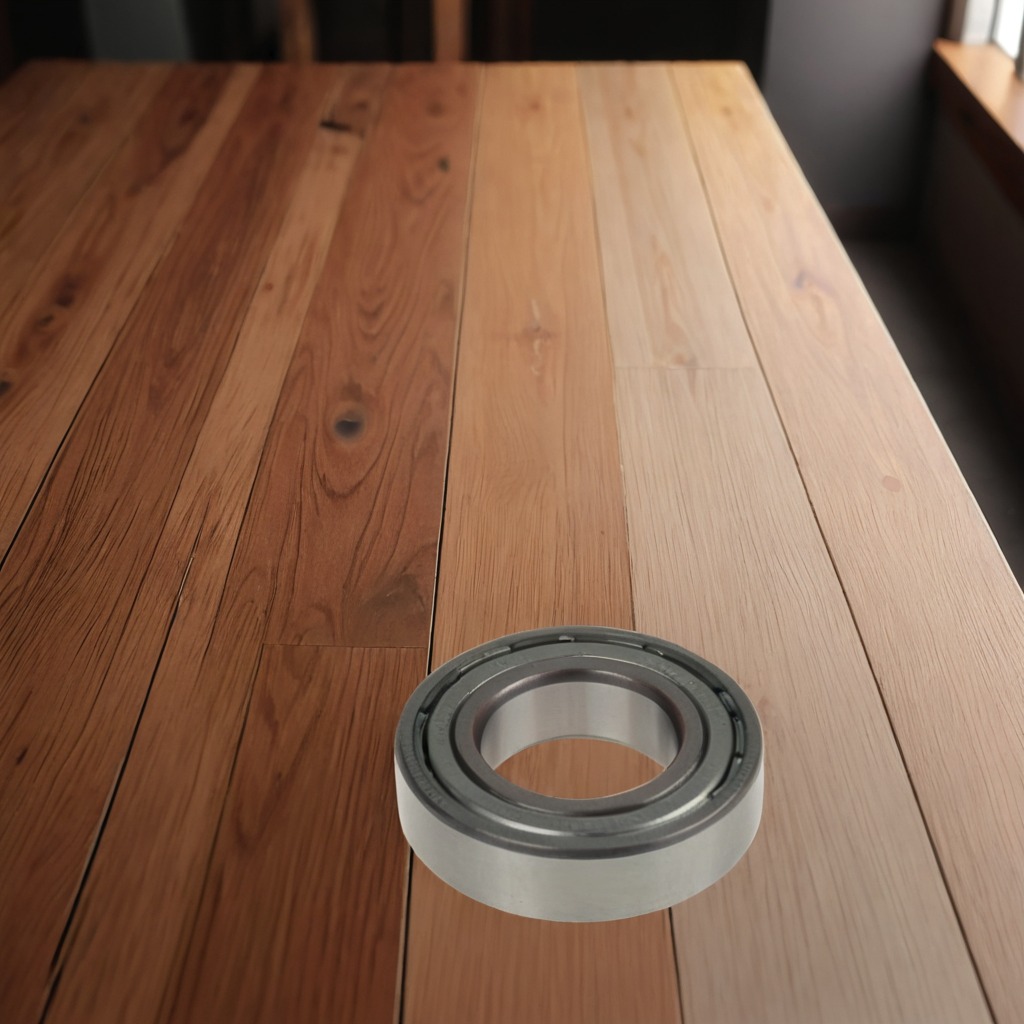
A metal ball bearing is lying on a wooden table in a carpentry studio.